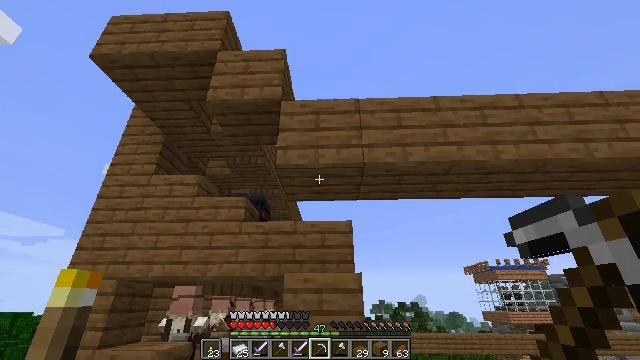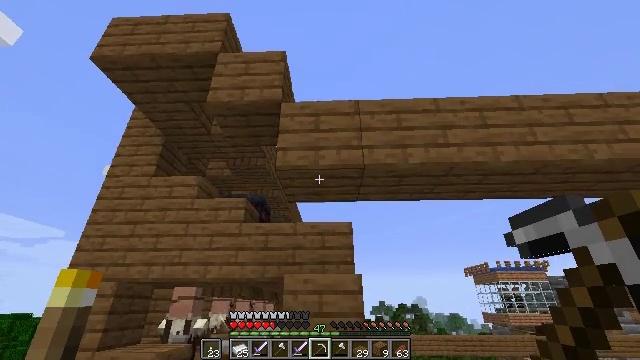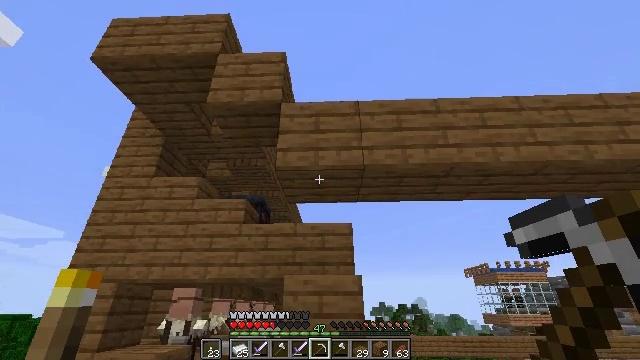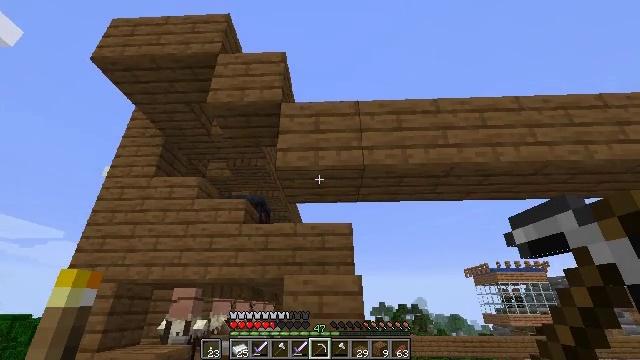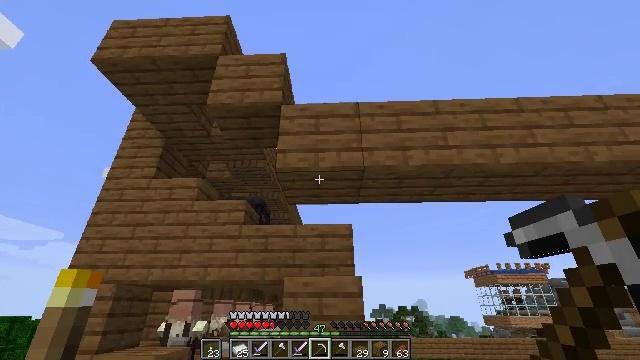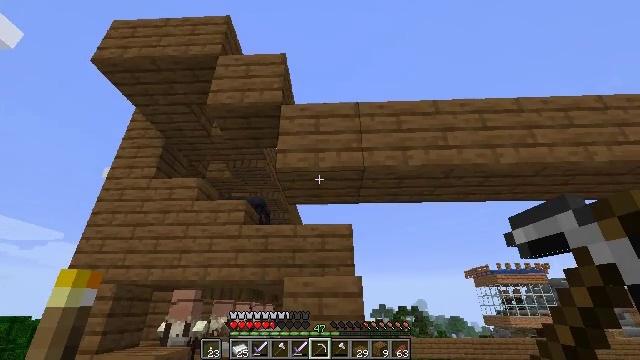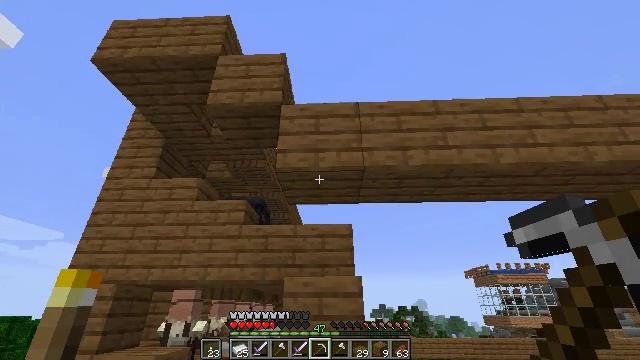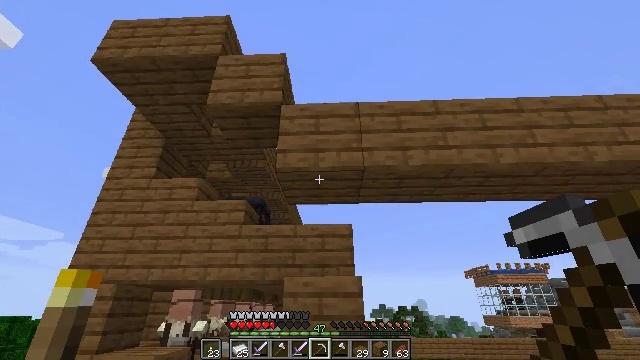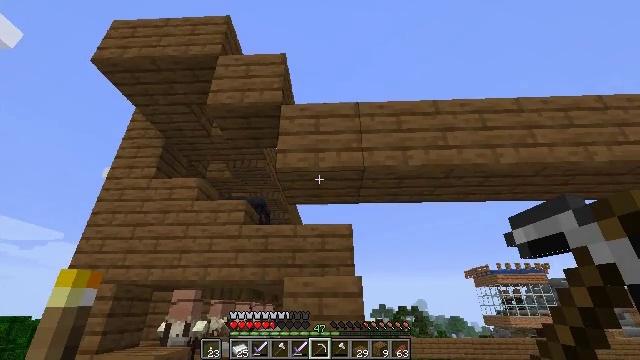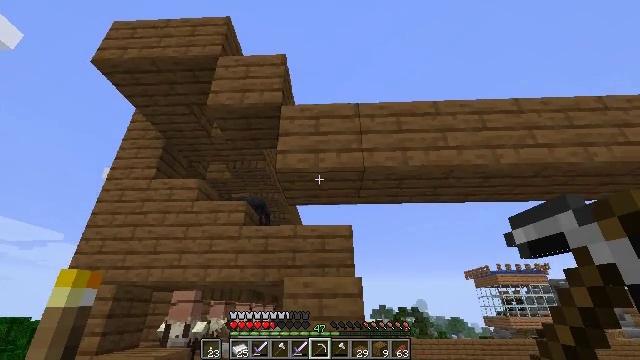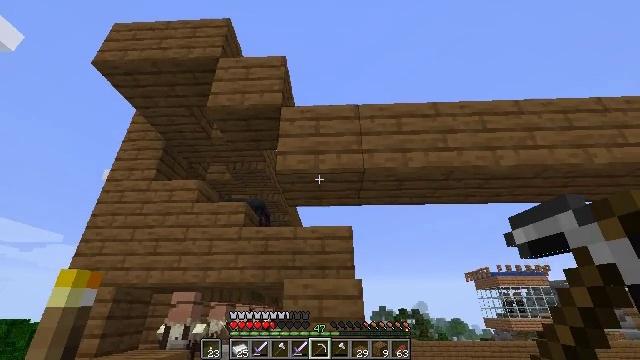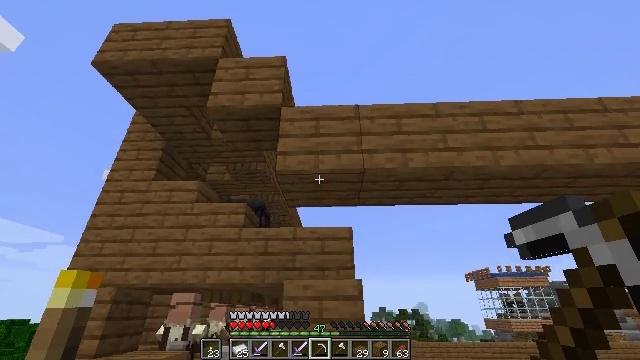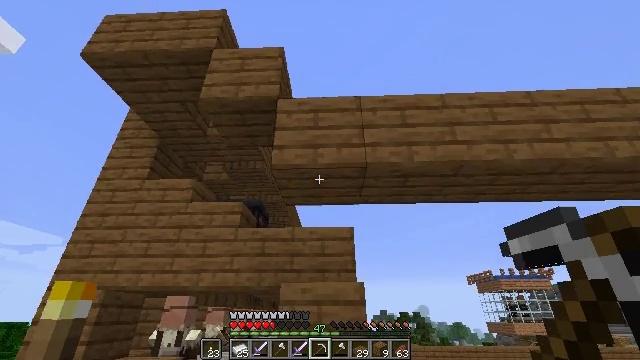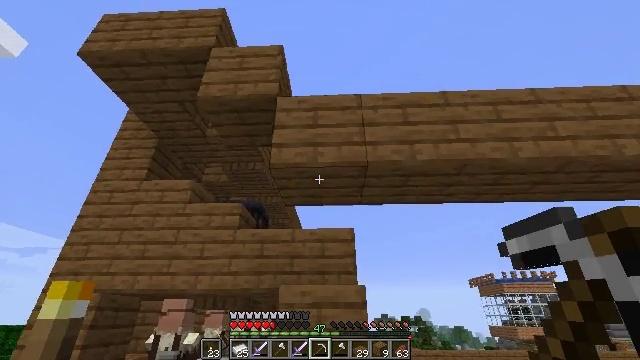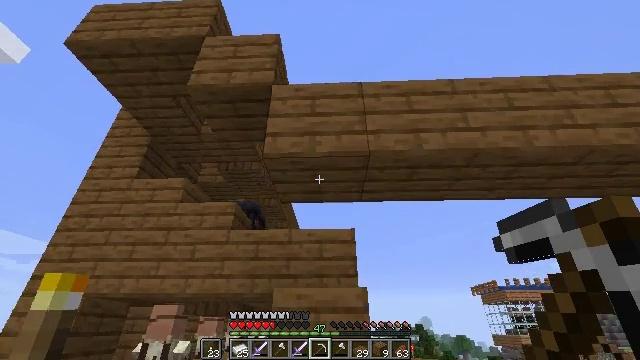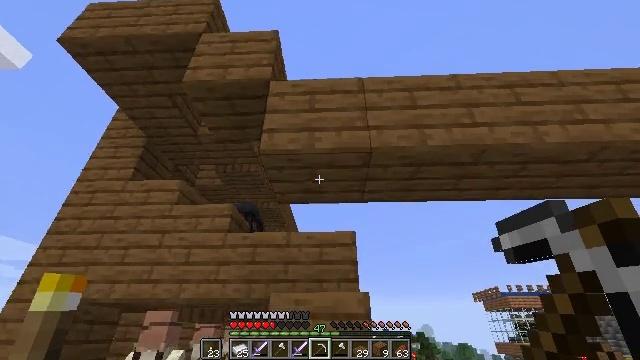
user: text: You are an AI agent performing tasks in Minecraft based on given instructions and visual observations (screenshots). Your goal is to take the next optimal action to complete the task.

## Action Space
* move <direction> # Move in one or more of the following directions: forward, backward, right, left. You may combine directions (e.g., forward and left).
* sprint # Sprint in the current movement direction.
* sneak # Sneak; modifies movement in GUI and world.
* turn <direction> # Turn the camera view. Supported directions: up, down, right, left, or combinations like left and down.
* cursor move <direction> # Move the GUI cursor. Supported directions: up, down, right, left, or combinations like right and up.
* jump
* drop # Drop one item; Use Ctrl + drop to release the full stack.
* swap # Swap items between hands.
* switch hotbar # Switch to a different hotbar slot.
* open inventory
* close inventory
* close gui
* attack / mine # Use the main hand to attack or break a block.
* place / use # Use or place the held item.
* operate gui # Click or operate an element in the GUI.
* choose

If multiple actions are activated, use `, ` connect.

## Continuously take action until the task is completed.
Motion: motion action
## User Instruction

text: Break spruce planks from a structure.
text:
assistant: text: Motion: no_op
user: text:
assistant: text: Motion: no_op
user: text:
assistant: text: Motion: no_op
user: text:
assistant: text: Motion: no_op
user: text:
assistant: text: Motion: no_op
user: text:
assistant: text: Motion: no_op
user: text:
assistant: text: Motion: no_op
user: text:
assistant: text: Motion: no_op
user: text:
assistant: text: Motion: no_op
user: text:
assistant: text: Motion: no_op
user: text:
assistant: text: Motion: move forward
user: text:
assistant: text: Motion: move forward
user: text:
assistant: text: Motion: move forward
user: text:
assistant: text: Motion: move forward, turn up
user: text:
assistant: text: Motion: move forward, turn up
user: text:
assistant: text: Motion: move forward, turn up
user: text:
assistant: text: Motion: move forward, turn up
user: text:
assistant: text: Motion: move forward, turn up
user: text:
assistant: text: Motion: turn up
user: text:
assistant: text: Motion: no_op
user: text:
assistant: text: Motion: no_op
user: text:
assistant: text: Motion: no_op
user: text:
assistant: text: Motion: no_op
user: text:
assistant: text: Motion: no_op
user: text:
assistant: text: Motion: no_op
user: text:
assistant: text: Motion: no_op
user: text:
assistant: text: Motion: no_op
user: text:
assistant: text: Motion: no_op
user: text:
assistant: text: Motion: no_op
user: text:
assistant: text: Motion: no_op